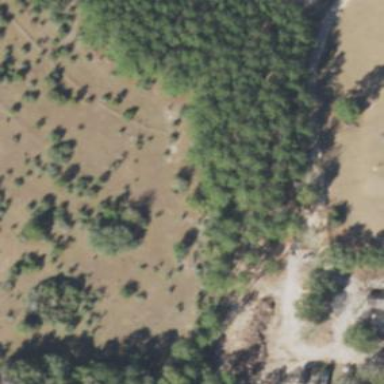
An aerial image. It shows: Woodland with needle-leaved trees.